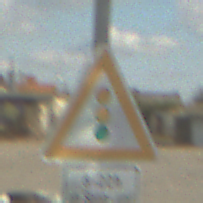
Verkehrszeichen: Lichtzeichenanlage
Zusatzzeichen unten: ZeitangabenMitBeschraenkungAufWochentage4
Umgebung: Outdoor, RoadRail
Tageszeit: MorningAfternoon
Wetter: PartlyCloudy
Licht: Natural
Jahreszeit: NotSpecified
Kontrast: HighContrast